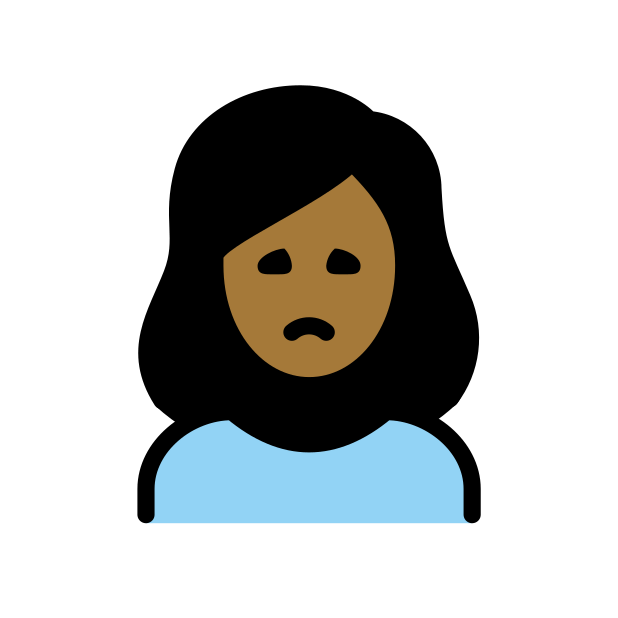
woman frowning: medium-dark skin tone